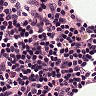
Metastatic tissue present: no